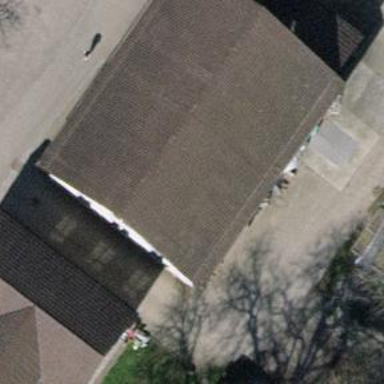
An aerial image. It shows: Barn.